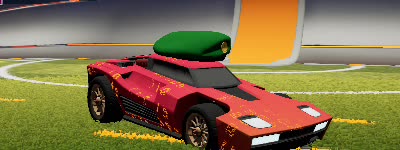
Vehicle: breakout